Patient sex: M
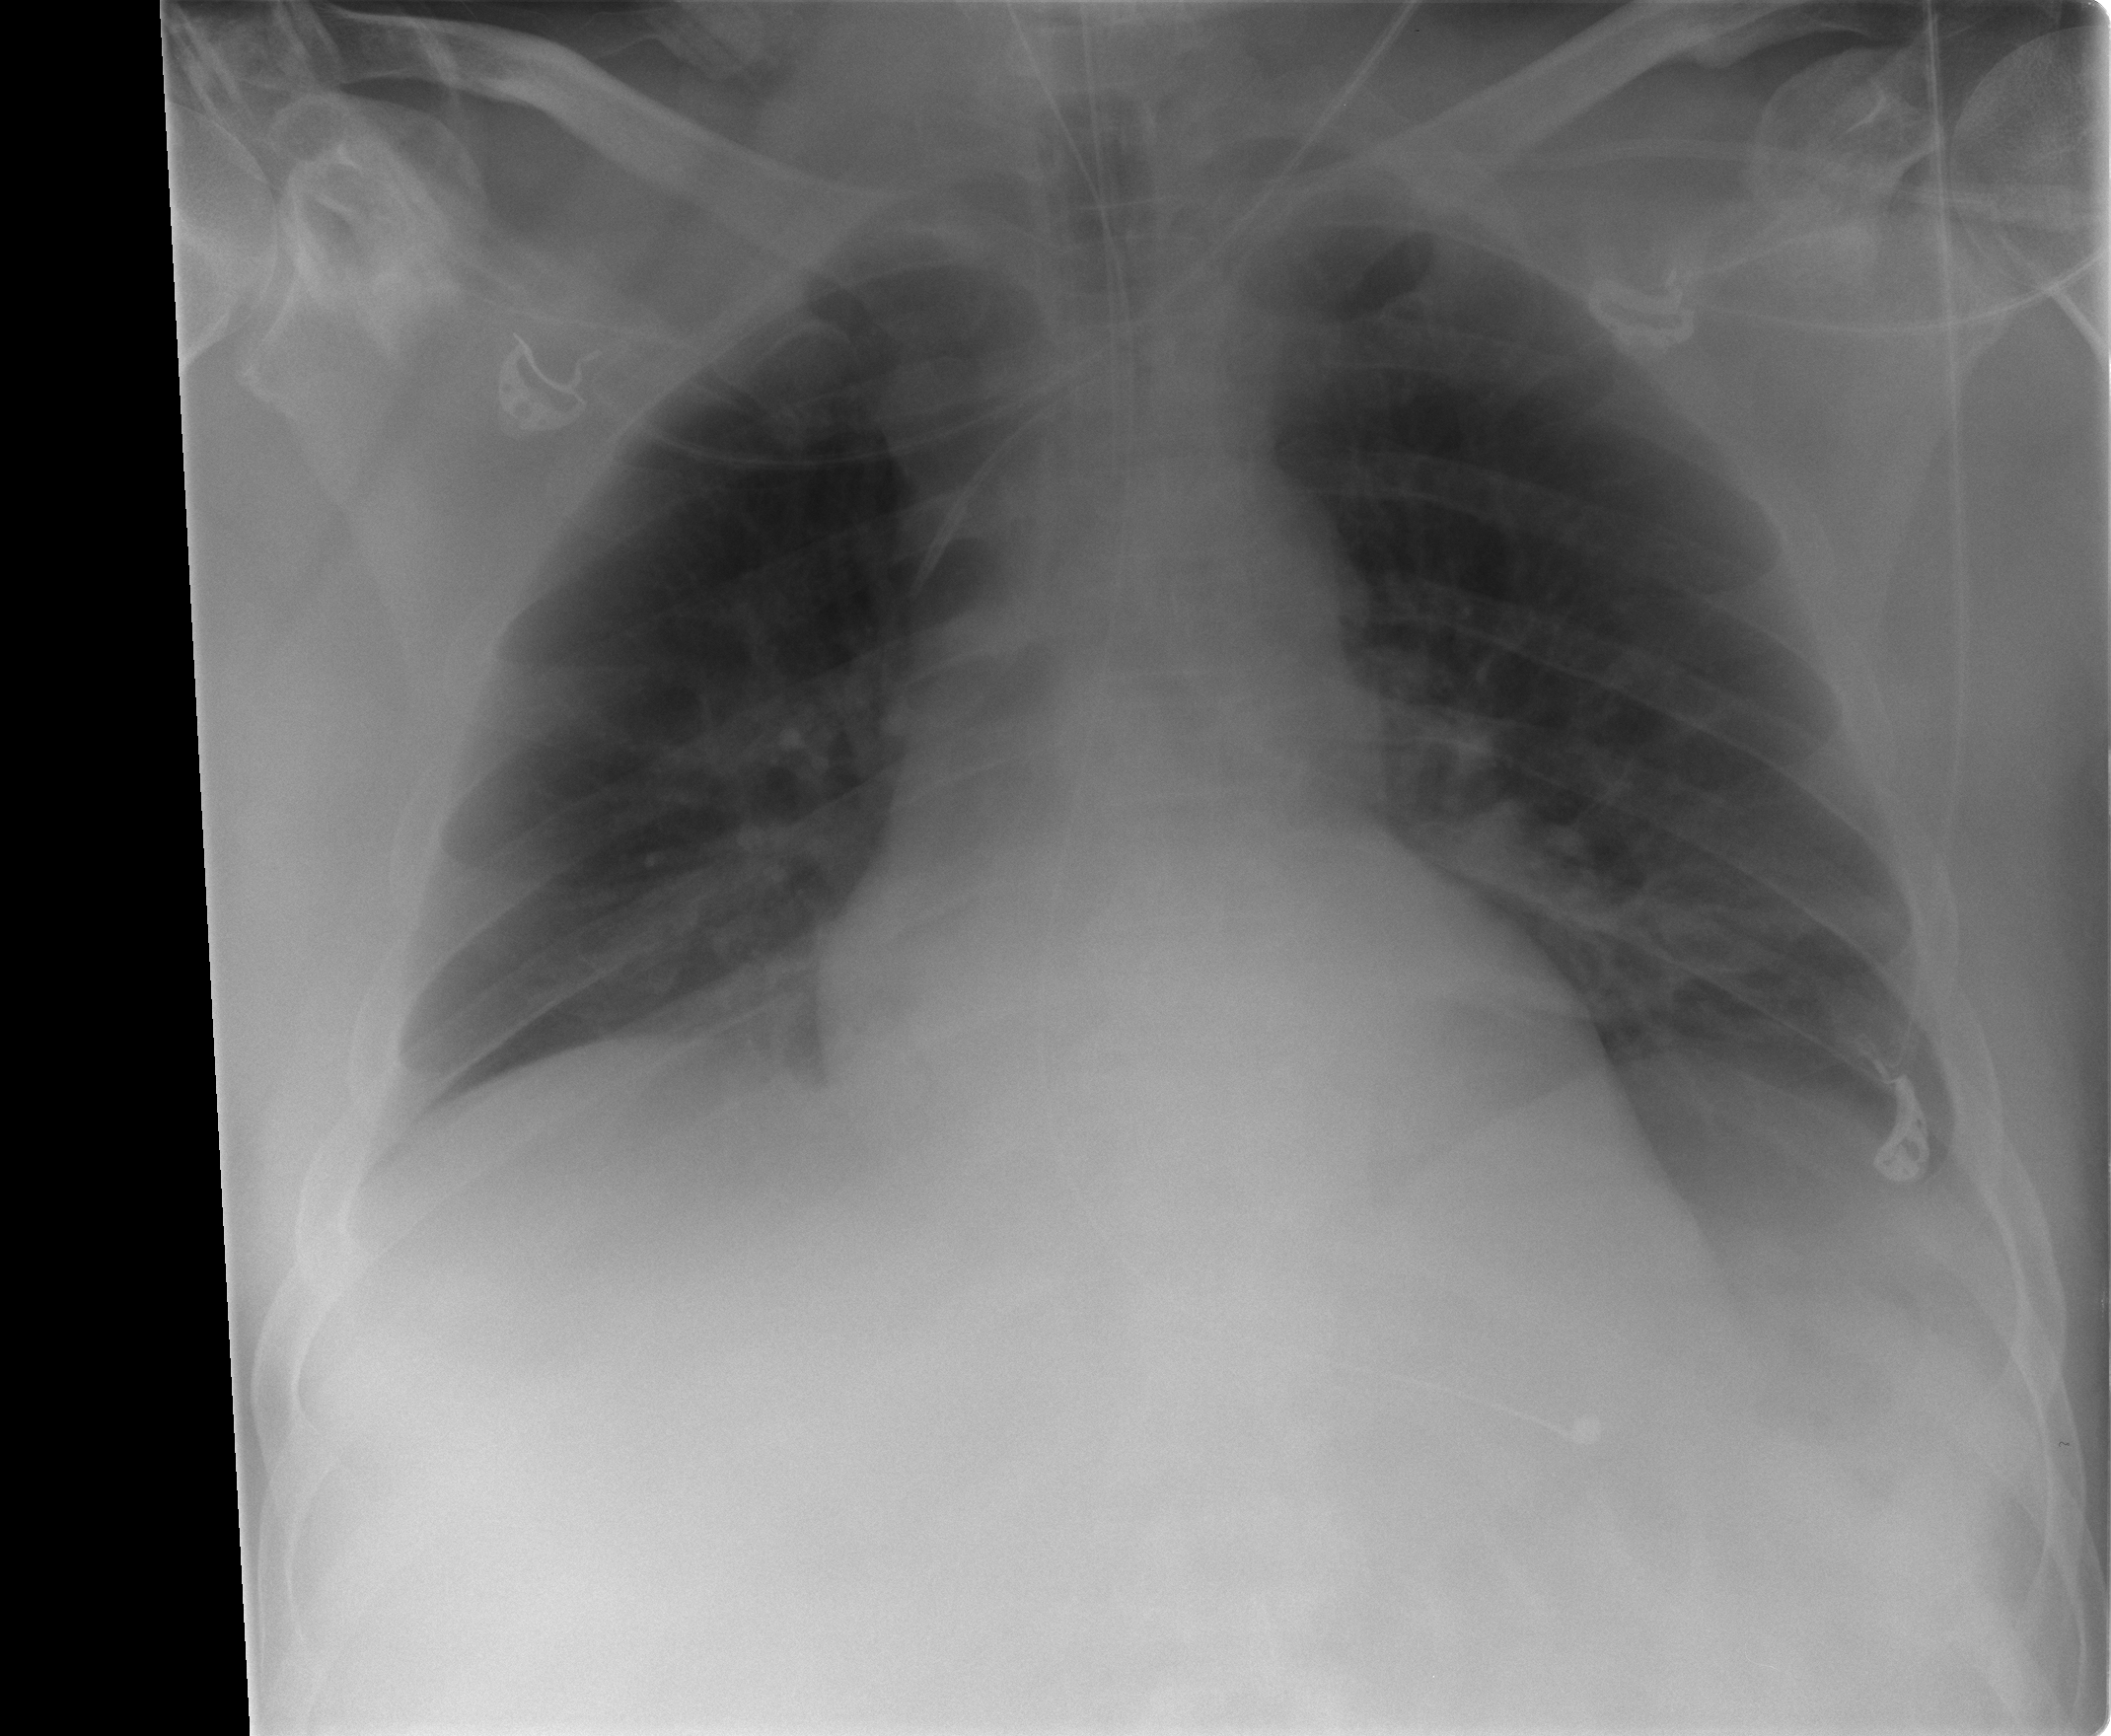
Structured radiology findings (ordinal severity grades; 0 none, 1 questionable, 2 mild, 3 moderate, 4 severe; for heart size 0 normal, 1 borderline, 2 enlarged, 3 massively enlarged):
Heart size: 0
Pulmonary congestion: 0
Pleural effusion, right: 1
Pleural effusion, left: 2
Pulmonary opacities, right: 1
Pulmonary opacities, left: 0
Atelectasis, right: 1
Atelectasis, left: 2